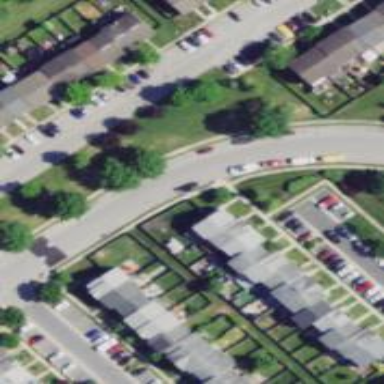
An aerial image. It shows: Charming neighbourhood.